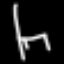
Label: chair